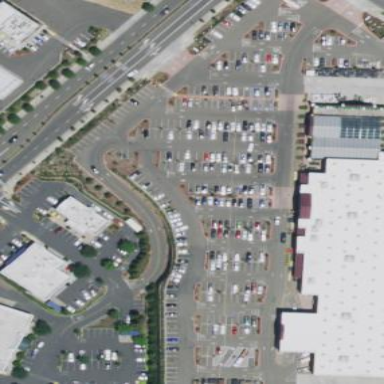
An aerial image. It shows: Retail area.